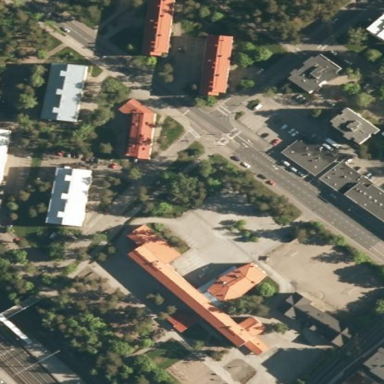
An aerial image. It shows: School.